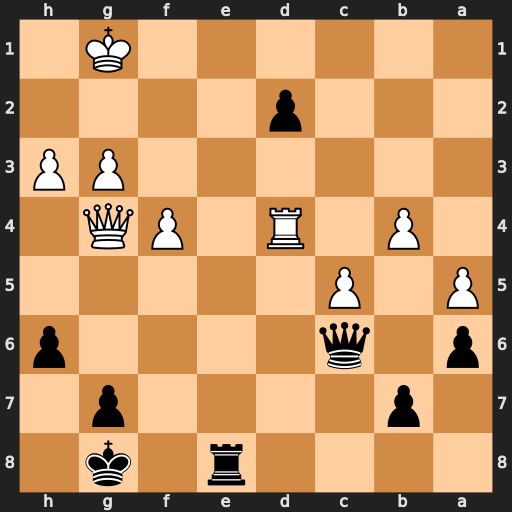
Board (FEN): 4r1k1/1p4p1/p1q4p/P1P5/1P1R1PQ1/6PP/3p4/6K1
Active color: b
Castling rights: -
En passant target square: -
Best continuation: Re1+ Kf2 Qe8 Qf3 Qb5 Rd8+ Kh7